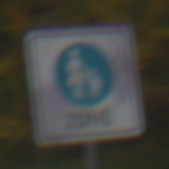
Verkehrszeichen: BeginnFussgaengerzone
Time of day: Midday
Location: Outdoor (Nature)
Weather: Overcast
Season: Autumn
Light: Natural